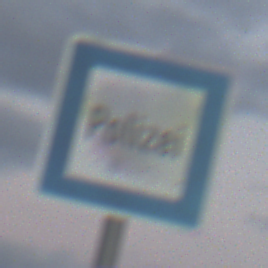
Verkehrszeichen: Polizei
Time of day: SunriseSunset
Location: Outdoor (Nature)
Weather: PartlyCloudy
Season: NotSpecified
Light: Natural